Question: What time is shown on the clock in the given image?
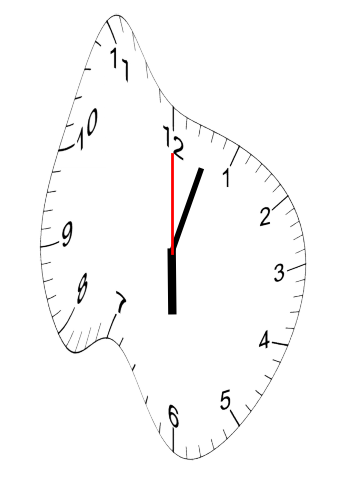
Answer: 06:03:00